Question: Situation:
1. I have a program which generates 600 random numbers per "step".
2. These 600 numbers are fed into a complicated algorithm, which then outputs a single value (which can be positive or negative) for that "step"; let's call this Value-X for that step.
3. This Value-X is then added to a Global-Value-Y, making the latter a running sum of each step in the series.
4. I have essentially run this simulation 1,000,000 times, recording the values of Global-Value-Y at each step in those simulations.
5. I have "calculated confidence intervals" from those one-million simulations, by sorting the simulations by (the absolute value of) their Global-Value-Y at each column, and finding the 90th percentile, the 99th percentile, etc.
What I want to do:
-
Note that the results do not have to be precise at this point; the results are mainly used atm as a visual indicator on the graph, for the user to get an idea of how "normal" the current simulation's results are relative to the confidence-intervals extrapolated from the historical data of the one-million simulations.
Anyway, I've already made some attempts at finding an "estimated curve-fit" of the confidence-intervals from the historical data (ie. those based on the one-million simulations), but the results are not quite precise enough.
Here are the key parts from the curve-fitting Python code I've tried: (link to <URL>
'''
# curve fit functions
def func_linear(t, a, b):
return a*t +b
def func_quadratic(t, a, b, c):
return a*pow(t,2) + b*t +c
def func_cubic(t, a, b, c, d):
return a*pow(t,3) + b*pow(t,2) + c*t + d
def func_biquadratic(t, a, b, c, d, e):
return a*pow(t,4) + b*pow(t,3) + c*pow(t,2) + d*t + e
[...]
import numpy as np
import matplotlib.pyplot as plt
from scipy.optimize import curve_fit
# calling the read function on the recorded percentile/confidence-intervals data
xVals,yVals = read_file()
# using inbuilt function for linear fit
popt, pcov = curve_fit(func_linear, xVals, yVals)
fit_linear = func_linear(np.array(xVals), *popt)
[same here for the other curve-fit functions]
[...]
plt.rcParams["figure.figsize"] = (40,20)
# plotting the respective curve fits
plt.plot(xVals, yVals, color="blue", linewidth=3)
plt.plot(xVals, fit_linear, color="red", linewidth=2)
plt.plot(xVals, fit_quadratic, color="green", linewidth=2)
plt.plot(xVals, fit_cubic, color="orange", linewidth=2)
#plt.plot(xVals, fit_biquadratic, color="black", linewidth=2) # extremely off
plt.legend(['Actual data','linear','quadratic','cubic','biquadratic'])
plt.xlabel('Session Column')
plt.ylabel('y-value for CI')
plt.title('Curve fitting')
plt.show()
'''
And here are the results: (with the purple "actual data" being the 99.9th percentile of the Global-Value-Ys at each step, from the one-million recorded simulations)

While it seems to be attempting to estimate a curve-fit (over the graphed ~630 steps), the results are not quite accurate enough for my purposes. The imprecision is particularly noticeable at the first ~5% of the graph, where the estimate-curve is far too high. (though practically, my issues are more on the other end, as the CI curve-fit keeps getting less accurate the farther out from the historical data it goes)
: As requested by a commenter, here is a GitHub gist of the Python code I'm using to attempt the curve-fit (and it includes the data used): <URL>
So my questions:
1. Is there something wrong with my usage of scypy's curve_fit function?
2. Or is the curve_fit function too basic of a tool to get meaningful estimates/extrapolations of confidence-intervals for random-walk data like this?
3. If so, is there some alternative that works better for estimating/extrapolating confidence-intervals from random-walk data of this sort?
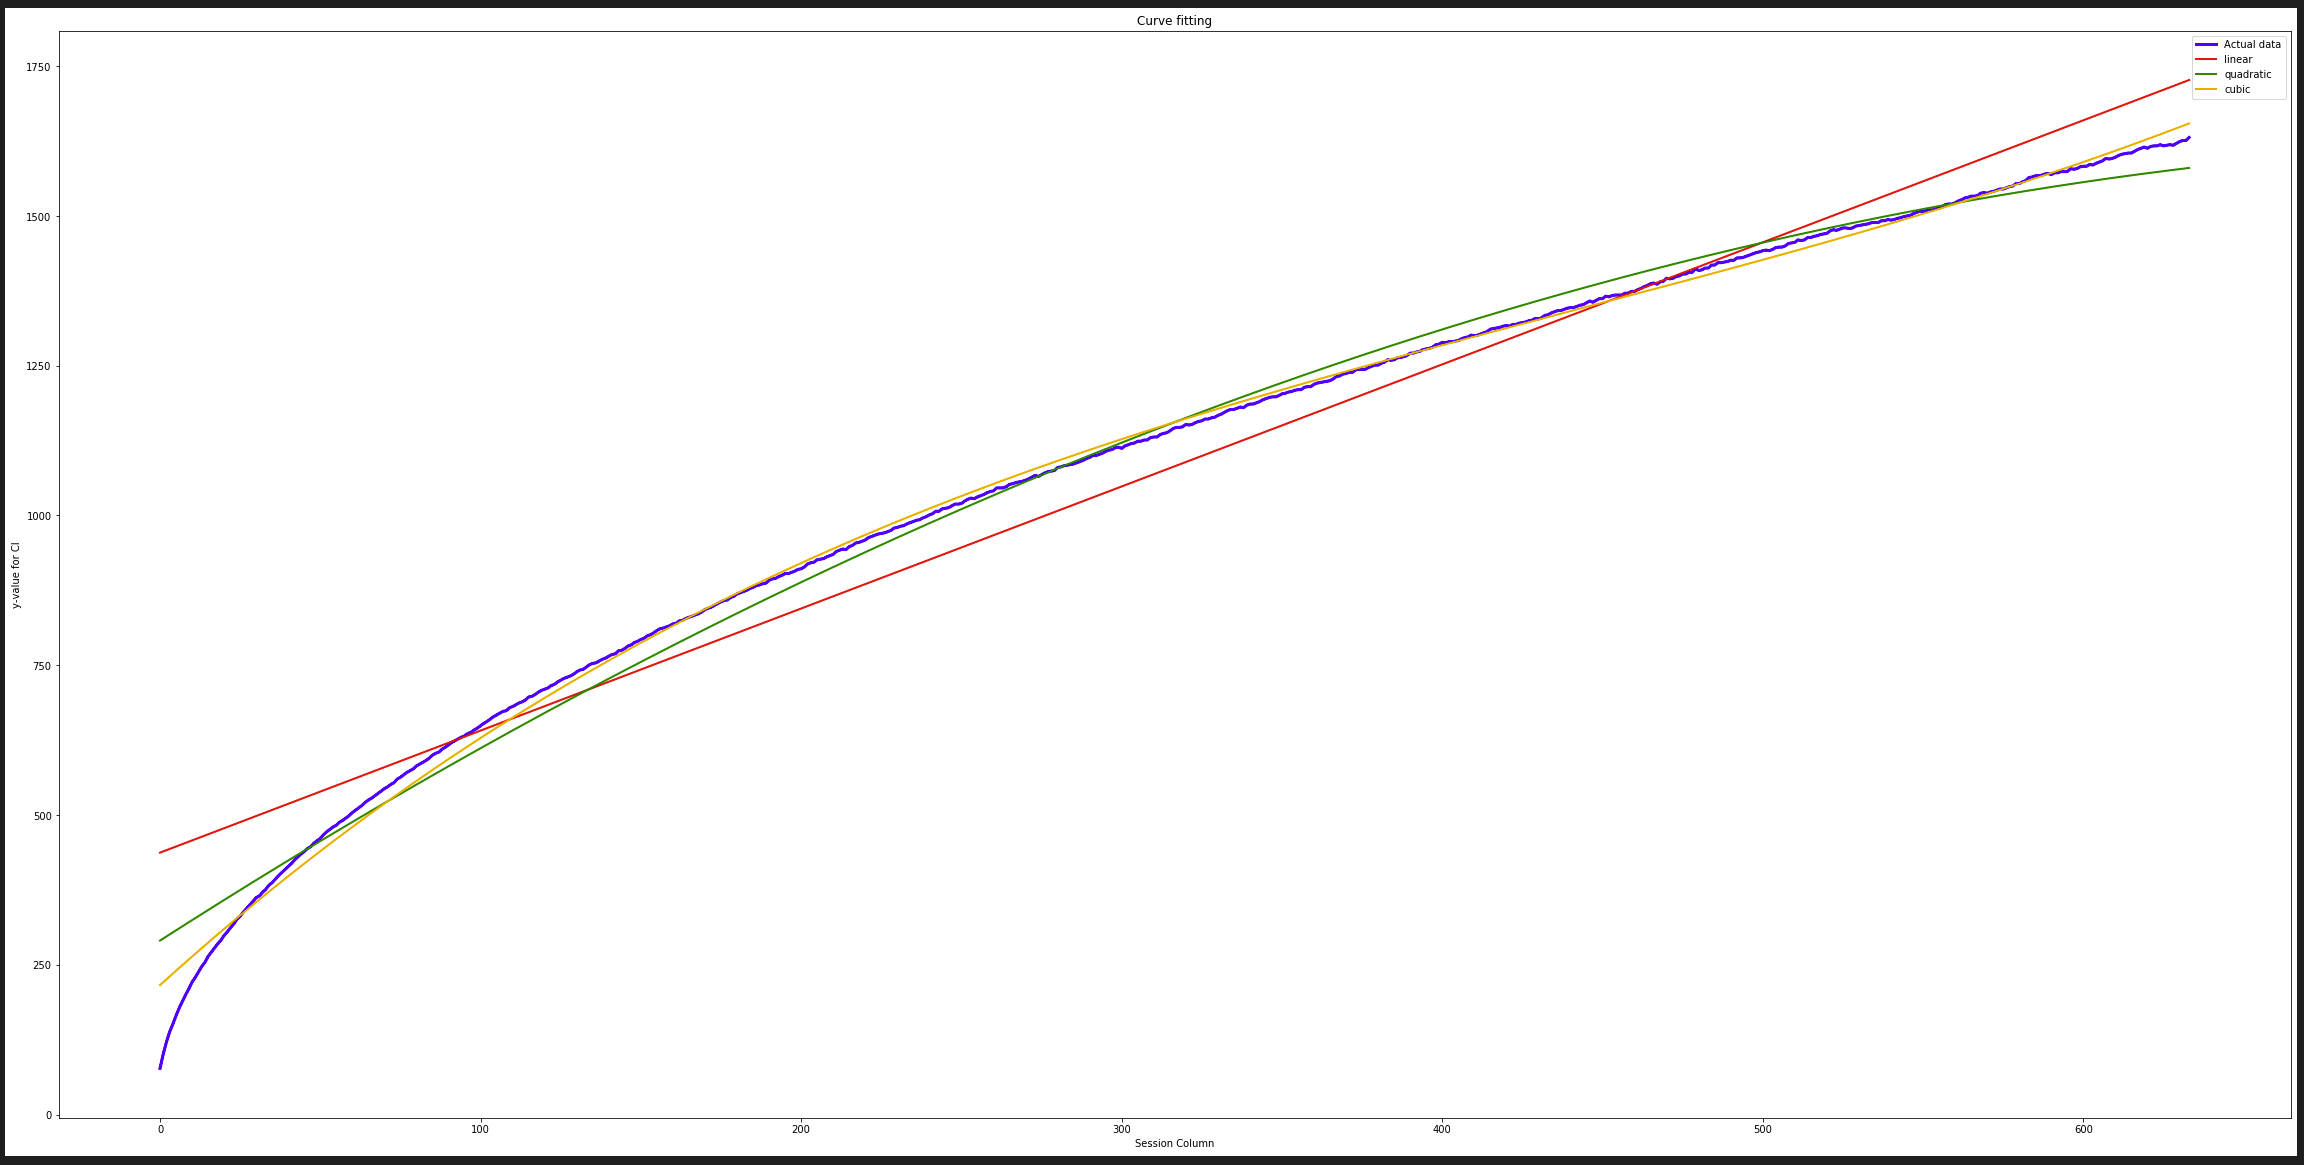
Answer: If I well understand your question, you have a lot of Monte Carlo simulations gathered as (x,y) points and you want to find a model that reasonably fits them.
Importing your data to create a MCVE:
'''
import numpy as np
from scipy import optimize
import matplotlib.pyplot as plt
data = np.array([
[0,77],[1,101],[2,121],[3,138],[4,151],[5,165],[6,178],[7,189],[8,200],[9,210],[10,221],[11,229],[12,238],[13,247],[14,254],[15,264],[16,271],[17,278],[18,285],[19,291],[20,299],[21,305],[22,312],[23,318],[24,326],[25,331],[26,338],[27,344],[28,350],[29,356],[30,362],[31,365],[32,371],[33,376],[34,383],[35,387],[36,393],[37,399],[38,404],[39,409],[40,414],[41,419],[42,425],[43,430],[44,435],[45,439],[46,444],[47,447],[48,453],[49,457],[50,461],[51,467],[52,472],[53,476],[54,480],[55,483],[56,488],[57,491],[58,495],[59,499],[60,504],[61,508],[62,512],[63,516],[64,521],[65,525],[66,528],[67,532],[68,536],[69,540],[70,544],[71,547],[72,551],[73,554],[74,560],[75,563],[76,567],[77,571],[78,574],[79,577],[80,582],[81,585],[82,588],[83,591],[84,595],[85,600],[86,603],[87,605],[88,610],[89,613],[90,617],[91,621],[92,624],[93,627],[94,630],[95,632],[96,636],[97,638],[98,642],[99,645],[100,649],[101,653],[102,656],[103,660],[104,664],[105,667],[106,670],[107,673],[108,674],[109,679],[110,681],[111,684],[112,687],[113,689],[114,692],[115,697],[116,698],[117,701],[118,705],[119,708],[120,710],[121,712],[122,716],[123,718],[124,722],[125,725],[126,728],[127,730],[128,732],[129,735],[130,739],[131,742],[132,743],[133,747],[134,751],[135,753],[136,754],[137,757],[138,760],[139,762],[140,765],[141,768],[142,769],[143,774],[144,775],[145,778],[146,782],[147,784],[148,788],[149,790],[150,793],[151,795],[152,799],[153,801],[154,804],[155,808],[156,811],[157,812],[158,814],[159,816],[160,819],[161,820],[162,824],[163,825],[164,828],[165,830],[166,832],[167,834],[168,836],[169,839],[170,843],[171,845],[172,847],[173,850],[174,853],[175,856],[176,858],[177,859],[178,863],[179,865],[180,869],[181,871],[182,873],[183,875],[184,878],[185,880],[186,883],[187,884],[188,886],[189,887],[190,892],[191,894],[192,895],[193,898],[194,900],[195,903],[196,903],[197,905],[198,907],[199,910],[200,911],[201,914],[202,919],[203,921],[204,922],[205,926],[206,927],[207,928],[208,931],[209,933],[210,935],[211,940],[212,942],[213,944],[214,943],[215,948],[216,950],[217,954],[218,955],[219,957],[220,959],[221,963],[222,965],[223,967],[224,969],[225,970],[226,971],[227,973],[228,975],[229,979],[230,980],[231,982],[232,983],[233,986],[234,988],[235,990],[236,992],[237,993],[238,996],[239,998],[240,1001],[241,1003],[242,1007],[243,1007],[244,1011],[245,1012],[246,1013],[247,1016],[248,1019],[249,1019],[250,1020],[251,1024],[252,1027],[253,1029],[254,1028],[255,1031],[256,1033],[257,1035],[258,1038],[259,1040],[260,1041],[261,1046],[262,1046],[263,1046],[264,1048],[265,1052],[266,1053],[267,1055],[268,1056],[269,1057],[270,1059],[271,1061],[272,1064],[273,1067],[274,1065],[275,1068],[276,1071],[277,1073],[278,1074],[279,1075],[280,1080],[281,1081],[282,1083],[283,1084],[284,1085],[285,1086],[286,1088],[287,1090],[288,1092],[289,1095],[290,1097],[291,1100],[292,1100],[293,1102],[294,1104],[295,1107],[296,1109],[297,1110],[298,1113],[299,1114],[300,1112],[301,1116],[302,1118],[303,1120],[304,1121],[305,1124],[306,1124],[307,1126],[308,1126],[309,1130],[310,1131],[311,1131],[312,1135],[313,1137],[314,1138],[315,1141],[316,1145],[317,1147],[318,1147],[319,1148],[320,1152],[321,1151],[322,1152],[323,1155],[324,1157],[325,1158],[326,1161],[327,1161],[328,1163],[329,1164],[330,1167],[331,1169],[332,1172],[333,1175],[334,1177],[335,1177],[336,1179],[337,1181],[338,1180],[339,1184],[340,1186],[341,1186],[342,1188],[343,1190],[344,1193],[345,1195],[346,1197],[347,1198],[348,1198],[349,1200],[350,1203],[351,1204],[352,1206],[353,1207],[354,1209],[355,1210],[356,1210],[357,1214],[358,1215],[359,1215],[360,1219],[361,1221],[362,1222],[363,1223],[364,1224],[365,1225],[366,1228],[367,1232],[368,1233],[369,1236],[370,1237],[371,1239],[372,1239],[373,1243],[374,1244],[375,1244],[376,1244],[377,1247],[378,1249],[379,1251],[380,1251],[381,1254],[382,1256],[383,1260],[384,1259],[385,1260],[386,1263],[387,1264],[388,1265],[389,1267],[390,1271],[391,1271],[392,1273],[393,1274],[394,1277],[395,1278],[396,1279],[397,1281],[398,1285],[399,1286],[400,1289],[401,1288],[402,1290],[403,1290],[404,1291],[405,1292],[406,1295],[407,1297],[408,1298],[409,1301],[410,1300],[411,1301],[412,1303],[413,1305],[414,1307],[415,1311],[416,1312],[417,1313],[418,1314],[419,1316],[420,1317],[421,1316],[422,1319],[423,1319],[424,1321],[425,1322],[426,1323],[427,1325],[428,1326],[429,1329],[430,1328],[431,1330],[432,1334],[433,1335],[434,1338],[435,1340],[436,1342],[437,1342],[438,1344],[439,1346],[440,1347],[441,1347],[442,1349],[443,1351],[444,1352],[445,1355],[446,1358],[447,1356],[448,1359],[449,1362],[450,1362],[451,1366],[452,1365],[453,1367],[454,1368],[455,1368],[456,1368],[457,1371],[458,1371],[459,1374],[460,1374],[461,1377],[462,1379],[463,1382],[464,1384],[465,1387],[466,1388],[467,1386],[468,1390],[469,1391],[470,1396],[471,1395],[472,1396],[473,1399],[474,1400],[475,1403],[476,1403],[477,1406],[478,1406],[479,1412],[480,1409],[481,1410],[482,1413],[483,1413],[484,1418],[485,1418],[486,1422],[487,1422],[488,1423],[489,1424],[490,1426],[491,1426],[492,1430],[493,1430],[494,1431],[495,1433],[496,1435],[497,1437],[498,1439],[499,1440],[500,1442],[501,1443],[502,1442],[503,1444],[504,1447],[505,1448],[506,1448],[507,1450],[508,1454],[509,1455],[510,1456],[511,1460],[512,1459],[513,1460],[514,1464],[515,1464],[516,1466],[517,1467],[518,1469],[519,1470],[520,1471],[521,1475],[522,1477],[523,1476],[524,1478],[525,1480],[526,1480],[527,1479],[528,1480],[529,1483],[530,1484],[531,1485],[532,1486],[533,1487],[534,1489],[535,1489],[536,1489],[537,1492],[538,1492],[539,1494],[540,1493],[541,1494],[542,1496],[543,1497],[544,1499],[545,1500],[546,1501],[547,1504],[548,1506],[549,1508],[550,1507],[551,1509],[552,1510],[553,1510],[554,1512],[555,1513],[556,1516],[557,1519],[558,1520],[559,1520],[560,1522],[561,1525],[562,1527],[563,1530],[564,1531],[565,1533],[566,1533],[567,1534],[568,1538],[569,1539],[570,1538],[571,1540],[572,1541],[573,1543],[574,1545],[575,1545],[576,1547],[577,1549],[578,1550],[579,1554],[580,1554],[581,1557],[582,1559],[583,1564],[584,1565],[585,1567],[586,1567],[587,1568],[588,1570],[589,1571],[590,1569],[591,1572],[592,1572],[593,1574],[594,1574],[595,1574],[596,1579],[597,1578],[598,1579],[599,1582],[600,1583],[601,1583],[602,1586],[603,1585],[604,1588],[605,1590],[606,1592],[607,1596],[608,1595],[609,1596],[610,1598],[611,1601],[612,1603],[613,1604],[614,1605],[615,1605],[616,1608],[617,1611],[618,1613],[619,1615],[620,1613],[621,1616],[622,1617],[623,1617],[624,1619],[625,1617],[626,1618],[627,1619],[628,1618],[629,1621],[630,1624],[631,1626],[632,1626],[633,1631]
])
'''
And plotting them show a curve that seems to have a square root and linear behaviors respectively at the beginning and the end of the dataset. So let's try this first simple model:
'''
def model(x, a, b, c):
return a*np.sqrt(x) + b*x + c
'''
Notice than formulated as this, it is a LLS problem which is a good point for solving it. The optimization with 'curve_fit' works as expected:
'''
popt, pcov = optimize.curve_fit(model, data[:,0], data[:,1])
# [61.20233162 0.<PHONE> 27.76102519]
# [[ 1.51146696e-02 -4.81216428e-04 -1.01108383e-01]
# [-4.81216428e-04 1.59734405e-05 3.01250722e-03]
# [-1.01108383e-01 3.01250722e-03 7.63590271e-01]]
'''
And returns a pretty decent adjustment. Graphically it looks like:
<URL>
Of course this is just an adjustment to an arbitrary model chosen based on a personal experience (to me it looks like a specific heterogeneous reaction kinetics).
If you have a theoretical reason to accept or reject this model then you should use it to discriminate. I would also investigate units of parameters to check if they have significant meanings.
But in any case this is out of scope of the Stack Overflow community which is oriented to solve programming issues not scientific validation of models (see Cross Validated or Math Overflow if you want to dig deeper). If you do so, draw my attention on it, I would be glad to follow this question in details.